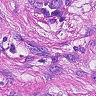
Metastatic tissue present: yes